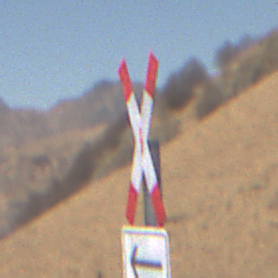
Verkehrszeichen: Andreaskreuz
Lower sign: RichtungsangabeDurchPfeile1
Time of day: Midday
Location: Outdoor (Nature)
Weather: Clear
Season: NotSpecified
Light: Natural